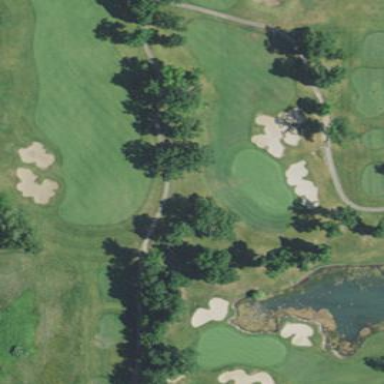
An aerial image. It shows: Golf fairway surrounded by grass.